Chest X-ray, PA view. Patient: 48 years old, sex F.
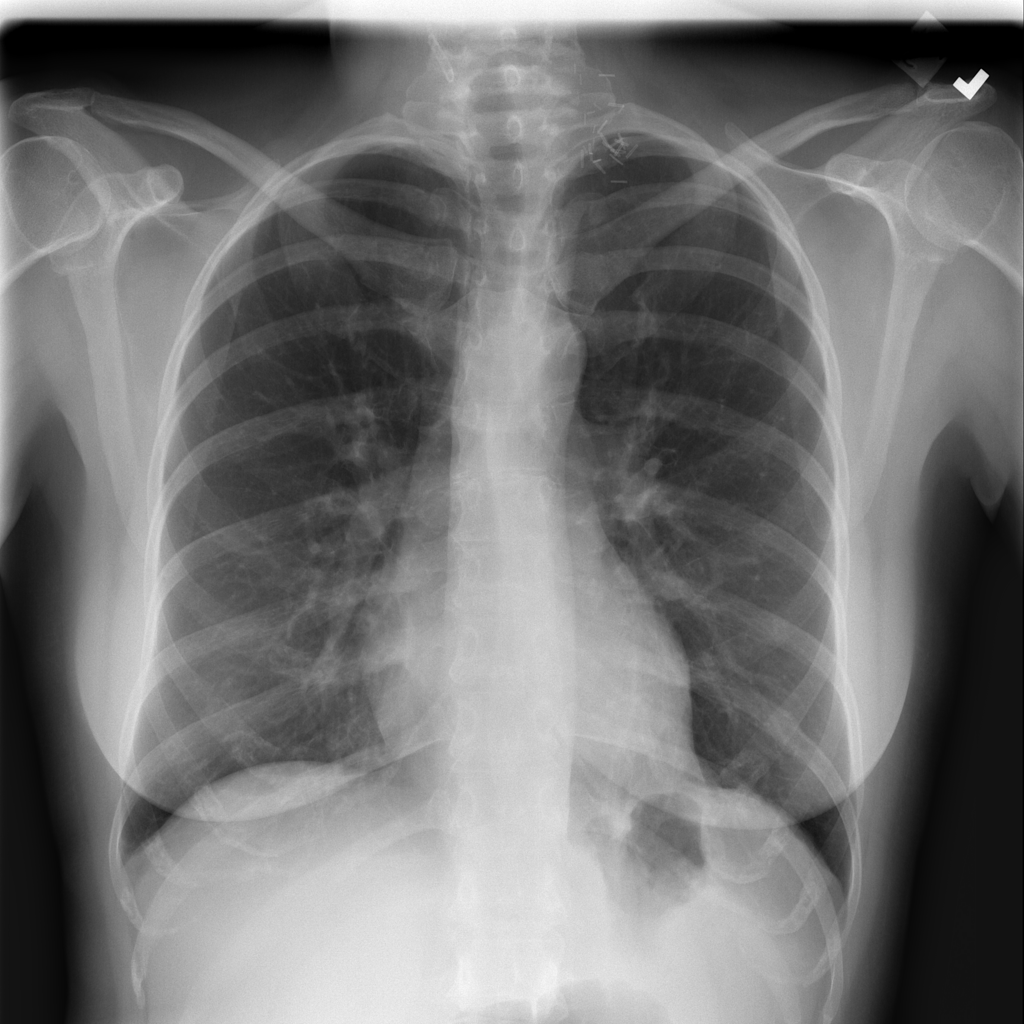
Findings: No Finding